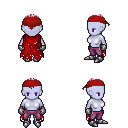
a pixel art fantasy rpg character, female body template, dark elf, purple skin, red tattered cape, magenta pants, pink short mohawk hairstyle, red bandana, metal gloves, metal boots, four views (front, back, left, right), 2x2 character sprite sheet, small pixel art, hard edges, no anti-aliasing